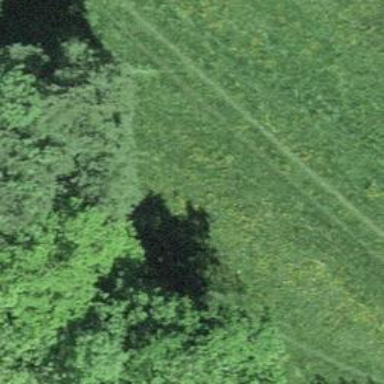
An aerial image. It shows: Path with grade 2 track type.